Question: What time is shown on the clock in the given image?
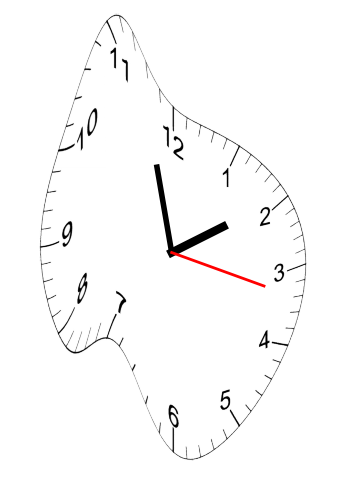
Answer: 01:57:17